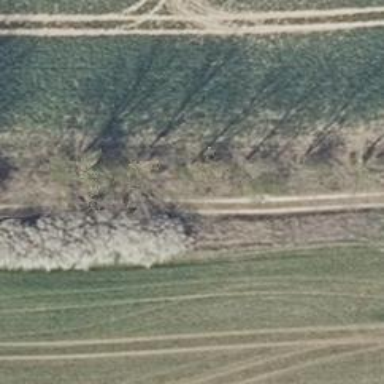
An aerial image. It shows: Row of deciduous broadleaved trees.